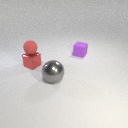
small purple rubber cube behind small red metal cube